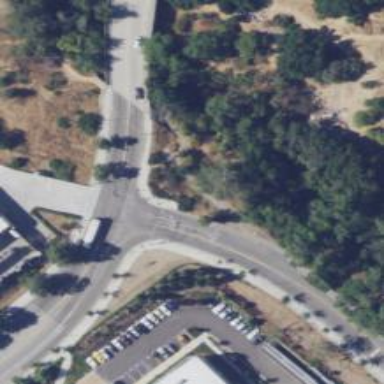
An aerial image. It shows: Solid stop line on the road.